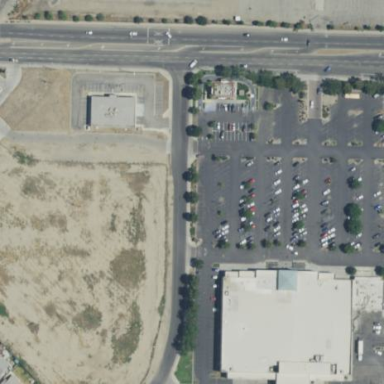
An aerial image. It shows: Commercial area.